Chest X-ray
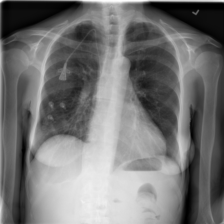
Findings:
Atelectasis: negative
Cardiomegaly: negative
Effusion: negative
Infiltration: negative
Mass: negative
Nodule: negative
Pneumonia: negative
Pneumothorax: negative
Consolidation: negative
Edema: negative
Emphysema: negative
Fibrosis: negative
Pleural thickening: negative
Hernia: negative